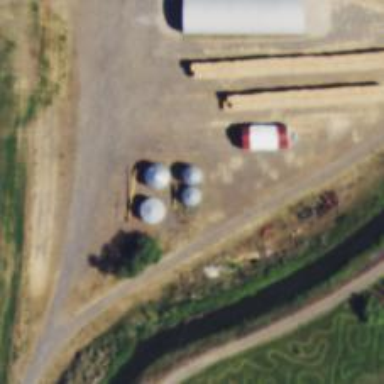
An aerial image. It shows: Silo.